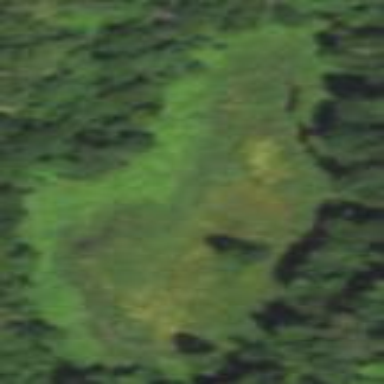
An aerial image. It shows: Marshy wetland area.